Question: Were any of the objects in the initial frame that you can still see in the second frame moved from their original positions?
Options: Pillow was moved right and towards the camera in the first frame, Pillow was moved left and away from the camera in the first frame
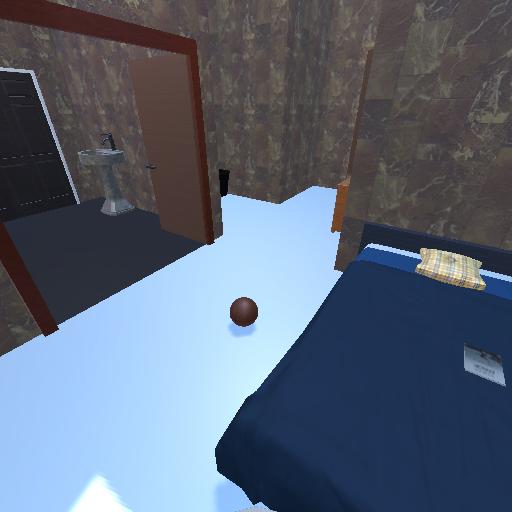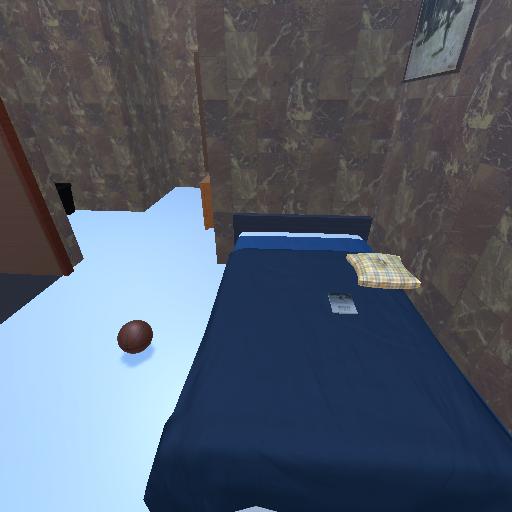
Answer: Pillow was moved right and towards the camera in the first frame